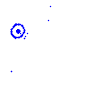
Particle: kaon